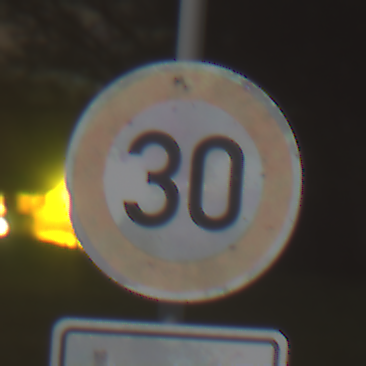
Verkehrszeichen: Geschwindigkeit30
Zusatzzeichen unten: ZeitangabenOhneBeschraenkungAufWochentage1
Umgebung: Outdoor, Suburban
Tageszeit: Night
Wetter: Clear
Licht: Artificial
Jahreszeit: NotSpecified
Kontrast: MediumContrast